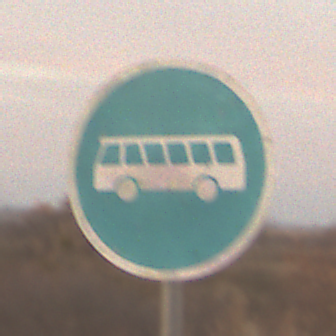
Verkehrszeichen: Busssonderstreifen
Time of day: SunriseSunset
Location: Outdoor (Nature)
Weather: PartlyCloudy
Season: NotSpecified
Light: Natural